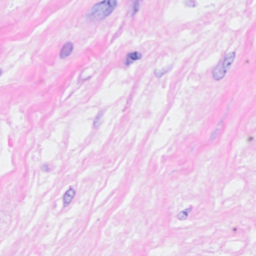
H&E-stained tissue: Breast